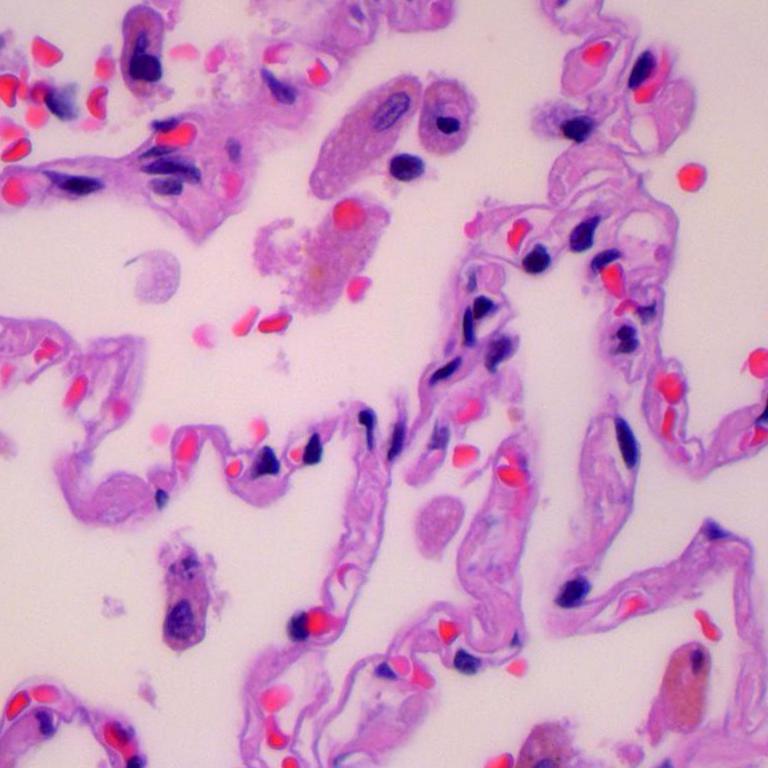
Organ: lung
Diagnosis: benign